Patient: sex M, age 32
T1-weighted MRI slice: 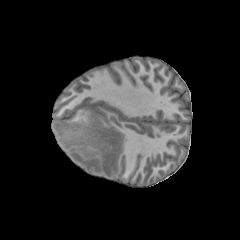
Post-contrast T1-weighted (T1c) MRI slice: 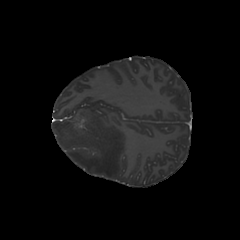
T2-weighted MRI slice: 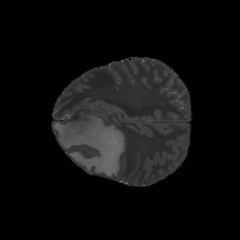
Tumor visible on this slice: yes
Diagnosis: Glioblastoma, IDH-wildtype
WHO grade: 4